Field crop: maize
Growth stage: 1
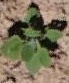
Species: chenopodium